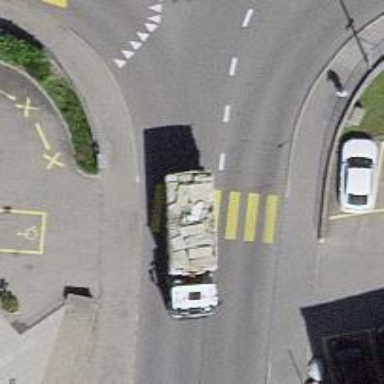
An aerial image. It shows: Marked crossing on the road.